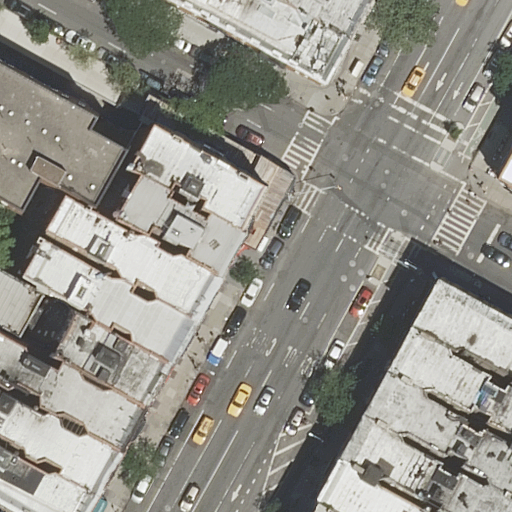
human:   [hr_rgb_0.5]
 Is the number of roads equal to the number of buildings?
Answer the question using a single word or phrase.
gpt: no

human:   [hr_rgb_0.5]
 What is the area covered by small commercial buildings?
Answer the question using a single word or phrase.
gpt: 0m2

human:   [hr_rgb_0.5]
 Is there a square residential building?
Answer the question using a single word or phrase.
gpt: no

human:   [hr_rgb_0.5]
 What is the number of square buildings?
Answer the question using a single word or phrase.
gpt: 0

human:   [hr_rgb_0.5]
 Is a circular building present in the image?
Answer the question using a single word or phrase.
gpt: no

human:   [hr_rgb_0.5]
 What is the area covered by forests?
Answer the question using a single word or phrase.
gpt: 0m2

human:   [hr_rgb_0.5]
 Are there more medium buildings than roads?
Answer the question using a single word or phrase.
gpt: yes

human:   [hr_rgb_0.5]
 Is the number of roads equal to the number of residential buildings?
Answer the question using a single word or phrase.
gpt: no

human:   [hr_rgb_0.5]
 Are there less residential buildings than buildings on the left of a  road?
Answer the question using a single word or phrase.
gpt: no

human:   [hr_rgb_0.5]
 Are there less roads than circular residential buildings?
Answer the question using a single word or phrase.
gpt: no

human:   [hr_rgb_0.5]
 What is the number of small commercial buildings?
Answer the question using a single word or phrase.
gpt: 0

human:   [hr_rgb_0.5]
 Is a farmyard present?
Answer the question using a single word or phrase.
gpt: no

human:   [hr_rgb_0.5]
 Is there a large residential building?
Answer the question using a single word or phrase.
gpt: no

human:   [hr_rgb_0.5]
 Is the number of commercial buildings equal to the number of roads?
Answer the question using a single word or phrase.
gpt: no

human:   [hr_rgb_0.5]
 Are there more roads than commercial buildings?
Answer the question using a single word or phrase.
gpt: yes

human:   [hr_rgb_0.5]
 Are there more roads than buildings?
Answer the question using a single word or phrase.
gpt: no

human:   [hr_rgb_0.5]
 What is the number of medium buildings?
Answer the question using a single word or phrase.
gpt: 15

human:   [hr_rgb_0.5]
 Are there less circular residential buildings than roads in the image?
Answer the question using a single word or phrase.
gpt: yes

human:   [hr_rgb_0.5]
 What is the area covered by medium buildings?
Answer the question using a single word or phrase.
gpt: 3662m2

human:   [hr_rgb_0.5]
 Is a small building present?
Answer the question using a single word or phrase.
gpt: yes

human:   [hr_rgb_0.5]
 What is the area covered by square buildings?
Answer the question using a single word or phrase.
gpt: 0m2

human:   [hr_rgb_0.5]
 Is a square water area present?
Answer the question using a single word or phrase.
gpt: no

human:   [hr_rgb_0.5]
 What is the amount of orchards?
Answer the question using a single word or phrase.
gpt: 0

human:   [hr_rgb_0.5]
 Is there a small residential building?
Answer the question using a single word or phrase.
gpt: yes

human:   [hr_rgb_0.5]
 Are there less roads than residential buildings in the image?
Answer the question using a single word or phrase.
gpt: yes

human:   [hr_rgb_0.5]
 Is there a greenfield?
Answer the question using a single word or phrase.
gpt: no

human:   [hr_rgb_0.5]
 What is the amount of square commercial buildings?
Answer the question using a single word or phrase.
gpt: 0

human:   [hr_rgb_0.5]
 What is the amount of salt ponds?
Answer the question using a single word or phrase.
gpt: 0

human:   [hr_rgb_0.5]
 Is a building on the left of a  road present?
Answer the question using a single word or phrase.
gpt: yes

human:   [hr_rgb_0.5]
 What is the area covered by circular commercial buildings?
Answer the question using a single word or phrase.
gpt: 0m2

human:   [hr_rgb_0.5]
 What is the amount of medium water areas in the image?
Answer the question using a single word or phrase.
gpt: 0

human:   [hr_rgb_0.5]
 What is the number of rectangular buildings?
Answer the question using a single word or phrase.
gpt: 6

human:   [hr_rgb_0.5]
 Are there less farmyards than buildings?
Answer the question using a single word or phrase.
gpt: yes

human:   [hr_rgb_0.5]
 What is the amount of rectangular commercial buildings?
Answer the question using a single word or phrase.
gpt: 0

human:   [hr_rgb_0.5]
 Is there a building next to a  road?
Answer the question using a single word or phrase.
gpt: yes

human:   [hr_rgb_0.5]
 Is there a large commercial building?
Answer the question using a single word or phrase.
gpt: no